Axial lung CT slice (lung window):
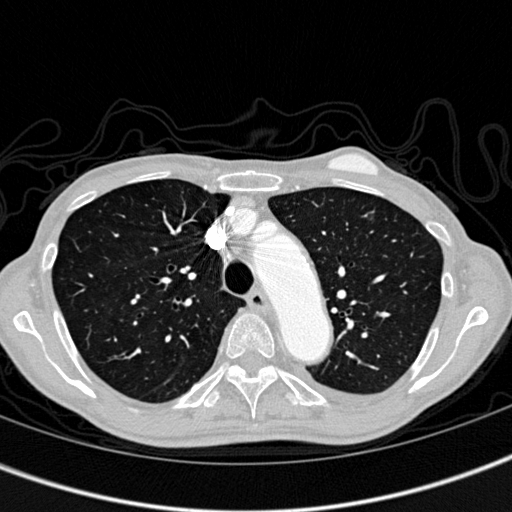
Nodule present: no